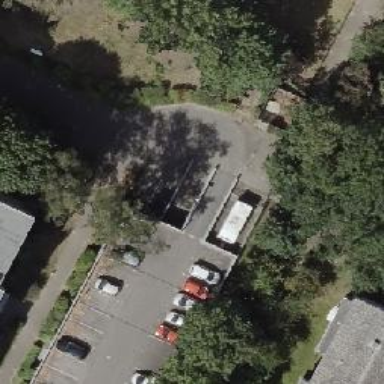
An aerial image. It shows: Concrete parking aisle designated as service road.